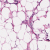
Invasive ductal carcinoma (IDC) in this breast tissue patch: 1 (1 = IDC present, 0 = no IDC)